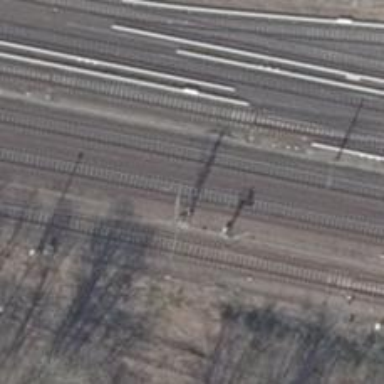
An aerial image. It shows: Railway milestone with catenary mast.